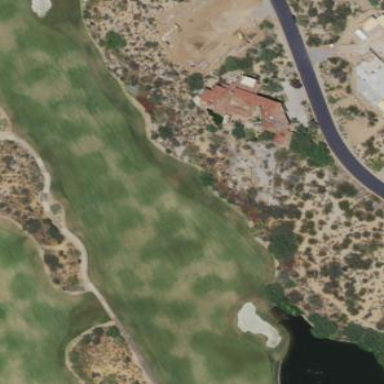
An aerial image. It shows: Rough area on grassy golf course.